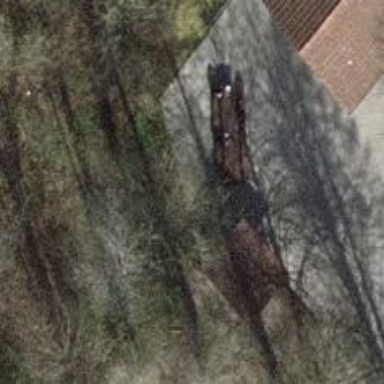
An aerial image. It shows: Picnic table located in leisure land area.